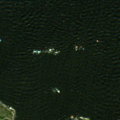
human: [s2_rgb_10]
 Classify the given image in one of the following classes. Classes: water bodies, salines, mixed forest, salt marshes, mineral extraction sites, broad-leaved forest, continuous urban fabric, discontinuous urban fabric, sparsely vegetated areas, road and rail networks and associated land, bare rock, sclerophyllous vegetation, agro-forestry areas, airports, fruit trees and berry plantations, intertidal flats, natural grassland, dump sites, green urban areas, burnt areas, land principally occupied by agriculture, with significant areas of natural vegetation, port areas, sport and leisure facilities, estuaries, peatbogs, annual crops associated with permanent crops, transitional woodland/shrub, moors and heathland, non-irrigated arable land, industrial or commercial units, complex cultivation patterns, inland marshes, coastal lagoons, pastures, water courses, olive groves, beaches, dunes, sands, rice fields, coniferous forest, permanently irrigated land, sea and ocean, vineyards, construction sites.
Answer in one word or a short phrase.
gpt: mixed forest, sea and ocean